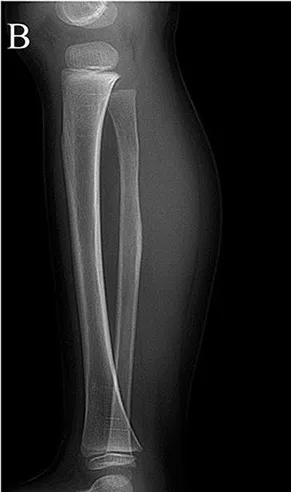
Digital radiograph at 2 years postoperatively:. Radiographs showing reformation of the cortex of the proximal fibula.
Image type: radiology (x_ray)